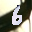
Label: 6